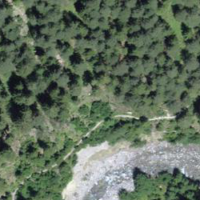
EUNIS habitat code: 45
Species observed at this site:
Berberis vulgaris